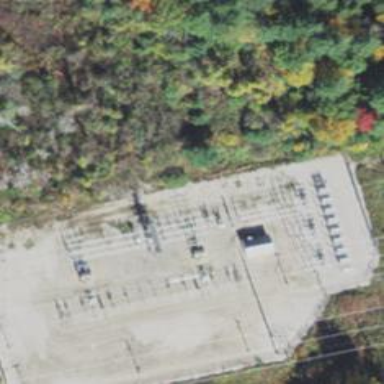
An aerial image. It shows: Switch for power supply.